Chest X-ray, PA view. Patient: 69 years old, sex M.
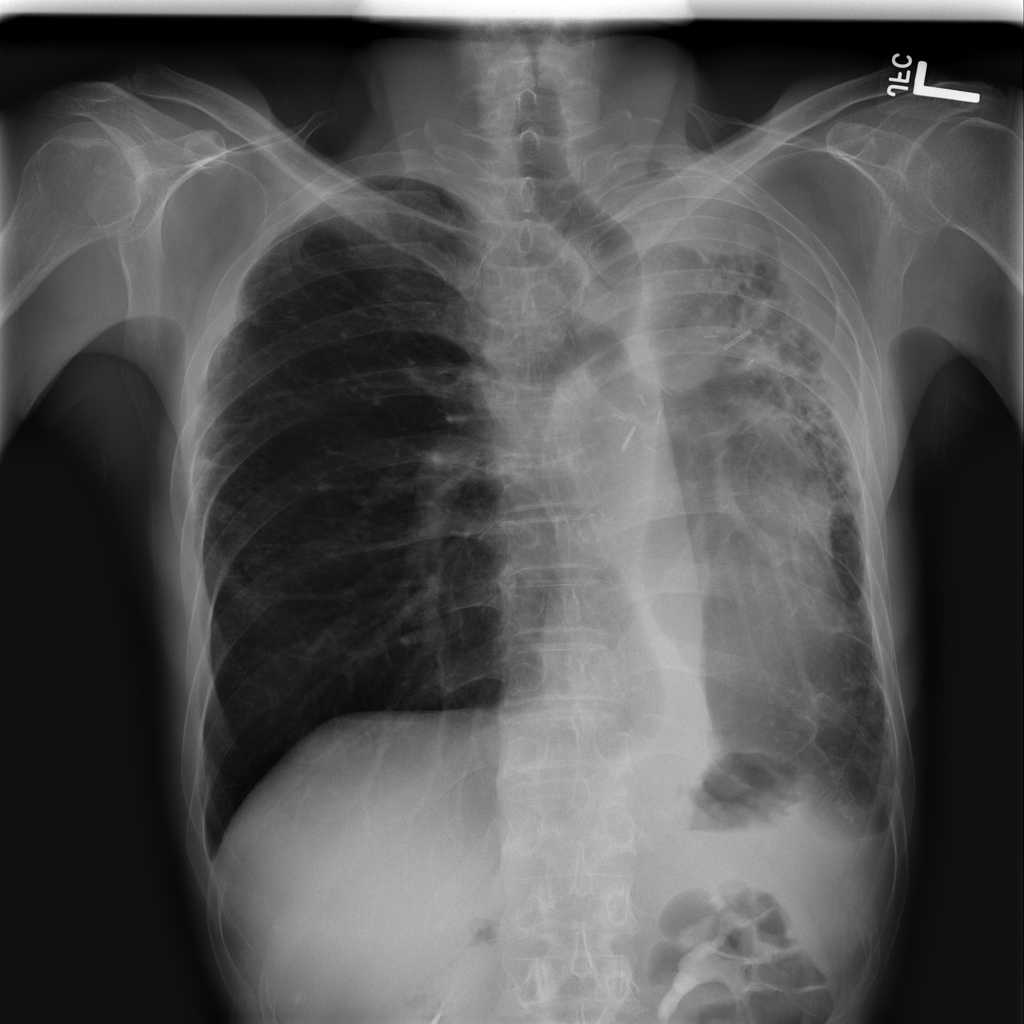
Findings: No Finding